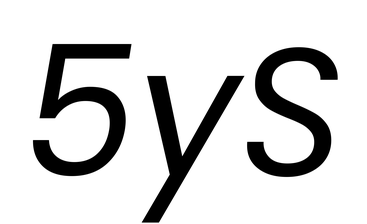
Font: Poppins-Italic